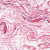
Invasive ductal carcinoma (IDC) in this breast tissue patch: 0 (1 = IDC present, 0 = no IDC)